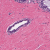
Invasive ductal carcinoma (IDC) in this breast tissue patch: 0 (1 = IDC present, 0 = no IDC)